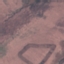
Land use / land cover class: HerbaceousVegetation